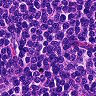
Metastatic tissue present: no